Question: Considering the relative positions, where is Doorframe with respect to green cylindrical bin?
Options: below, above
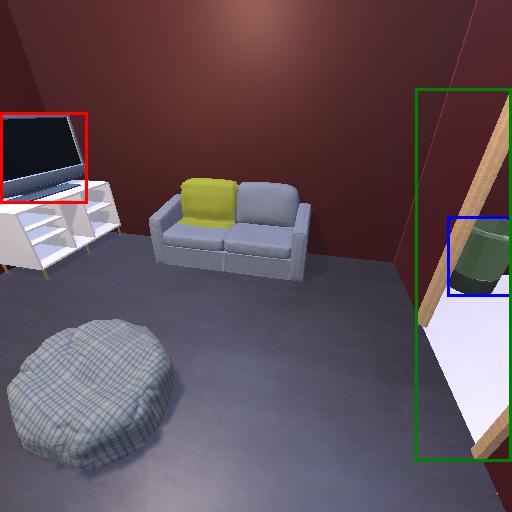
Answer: below